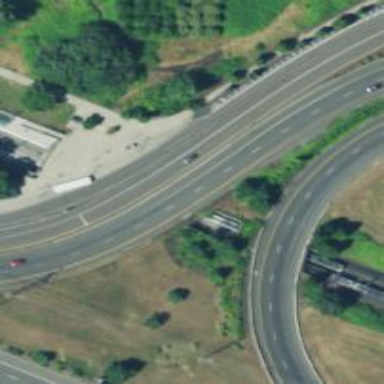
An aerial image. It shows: Busway road.